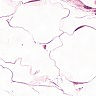
Metastatic tissue present: no